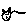
Label: cat